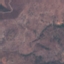
Land use / land cover: HerbaceousVegetation